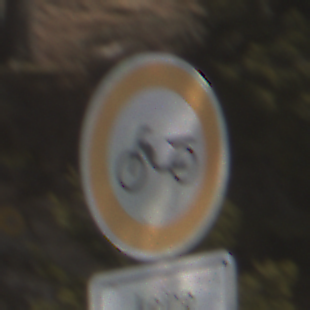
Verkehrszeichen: VerbotMofas
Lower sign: HinweisDurchVerbaleAngabe4
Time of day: Midday
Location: Outdoor (Nature)
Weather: PartlyCloudy
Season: NotSpecified
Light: Natural